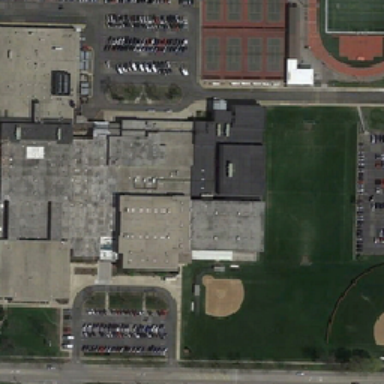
There are different playgrounds nexr the huge building .